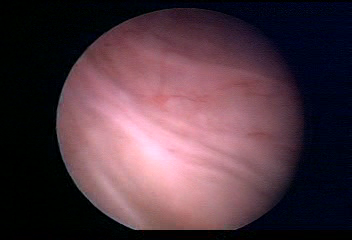
Modality: WLC
Class: Normal mucosa
Bladder cancer association: No